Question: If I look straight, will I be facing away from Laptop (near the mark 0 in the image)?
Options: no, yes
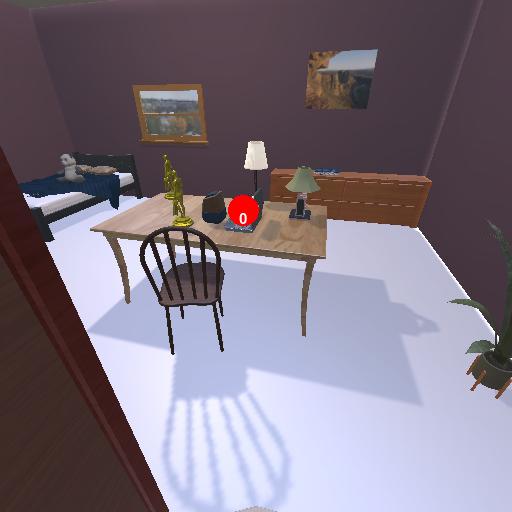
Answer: no